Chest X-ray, PA view. Patient: 21 years old, sex M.
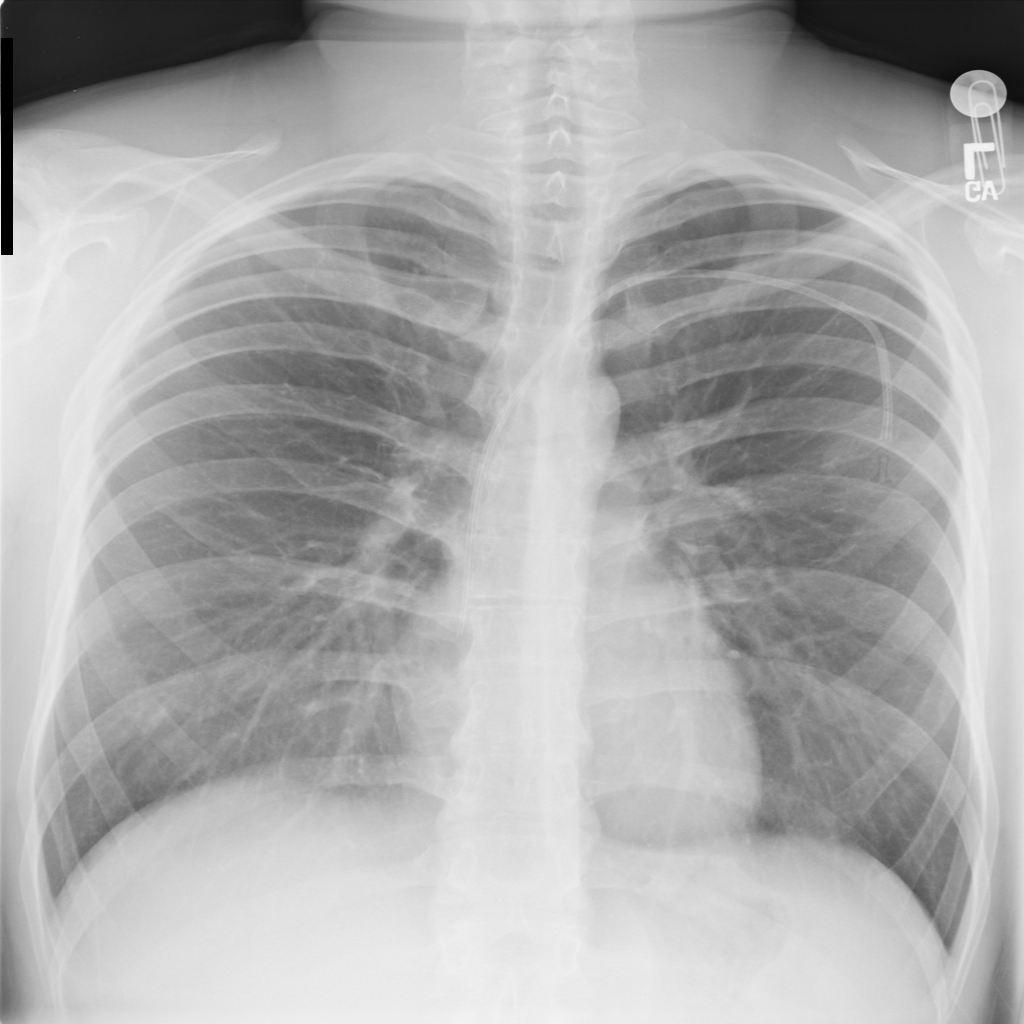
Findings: No Finding